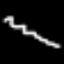
Label: squiggle